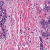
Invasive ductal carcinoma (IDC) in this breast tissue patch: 0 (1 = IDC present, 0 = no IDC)